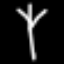
Label: fork